Question: I am developing an Android application. Are there problems in my code, or is my source file really missing?

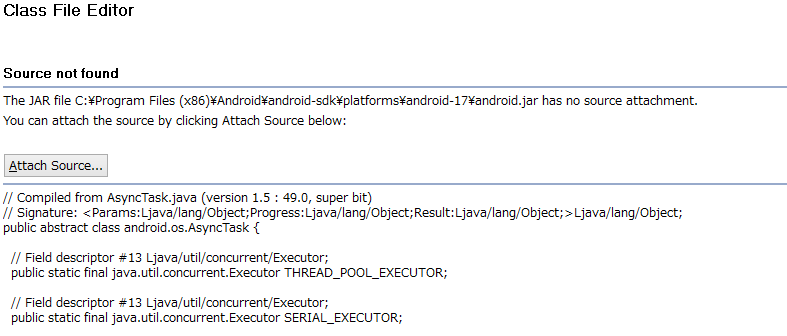
Answer: You are trying to view a file that has been compiled. These files only have the bytecode in them, the language that the device "understands".